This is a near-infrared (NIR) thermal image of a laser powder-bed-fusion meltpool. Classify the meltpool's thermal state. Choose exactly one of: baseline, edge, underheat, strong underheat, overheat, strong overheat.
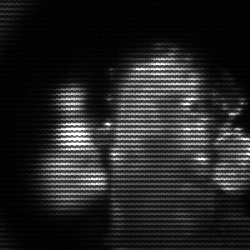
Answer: strong underheat